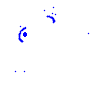
Particle: kaon